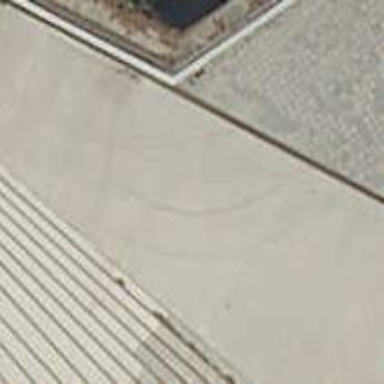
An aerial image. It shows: Set of steps made of paving stones.